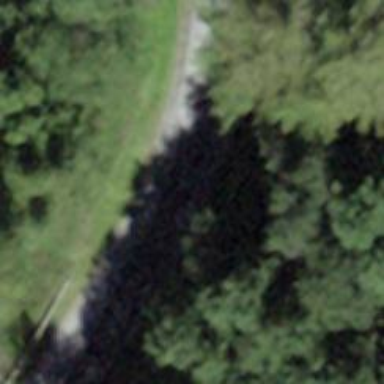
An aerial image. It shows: Unclassified road with asphalt surface.